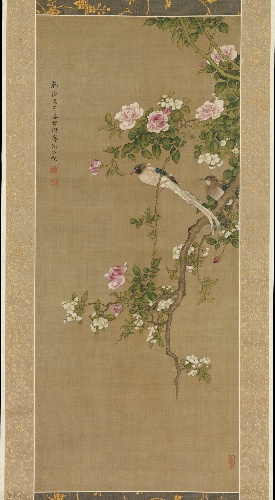
Title: 清　沈銓　高堂雙壽圖　軸|Crabapple, China rose, and Indian flycatcher
Artist: Shen Quan
Artist bio: Chinese, 1682–after 1762
Date: 1750
Object type: Hanging scroll
Classification: Paintings
Medium: Hanging scroll; ink and color on silk
Culture: China
Period: Qing dynasty (1644–1911)
Dimensions: Image: 45 13/16 x 19 11/16 in. (116.4 x 50 cm)
Overall with mounting: 82 x 26 1/4 in. (208.3 x 66.7 cm)
Overall with knobs: 82 x 28 5/16 in. (208.3 x 71.9 cm)
Department: Asian Art
Credit line: The Harry G. C. Packard Collection of Asian Art, Gift of Harry G. C. Packard, and Purchase, Fletcher, Rogers, Harris Brisbane Dick, and Louis V. Bell Funds, Joseph Pulitzer Bequest, and The Annenberg Fund Inc. Gift, 1975
Accession year: 1975
Repository: Metropolitan Museum of Art, New York, NY
Tags: Birds|Flowers